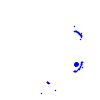
Particle: electron